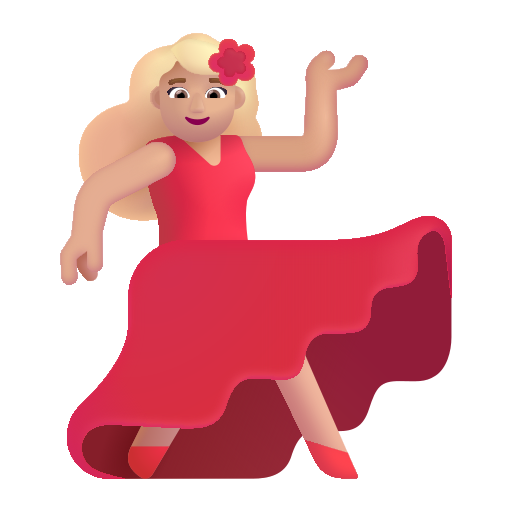
woman dancing color  light